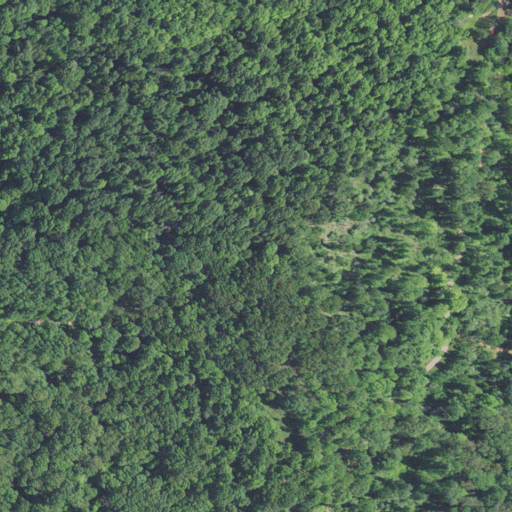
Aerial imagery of mountain in West Virginia named King Knob containing deciduous forest and open development